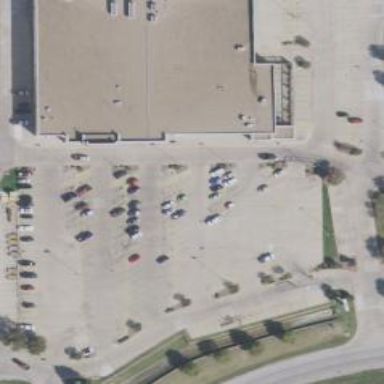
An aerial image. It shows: Parking space is available.